Field crop: tomato
Growth stage: 1
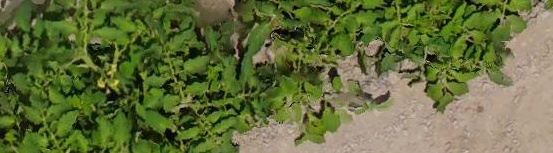
Species: tomato